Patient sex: F
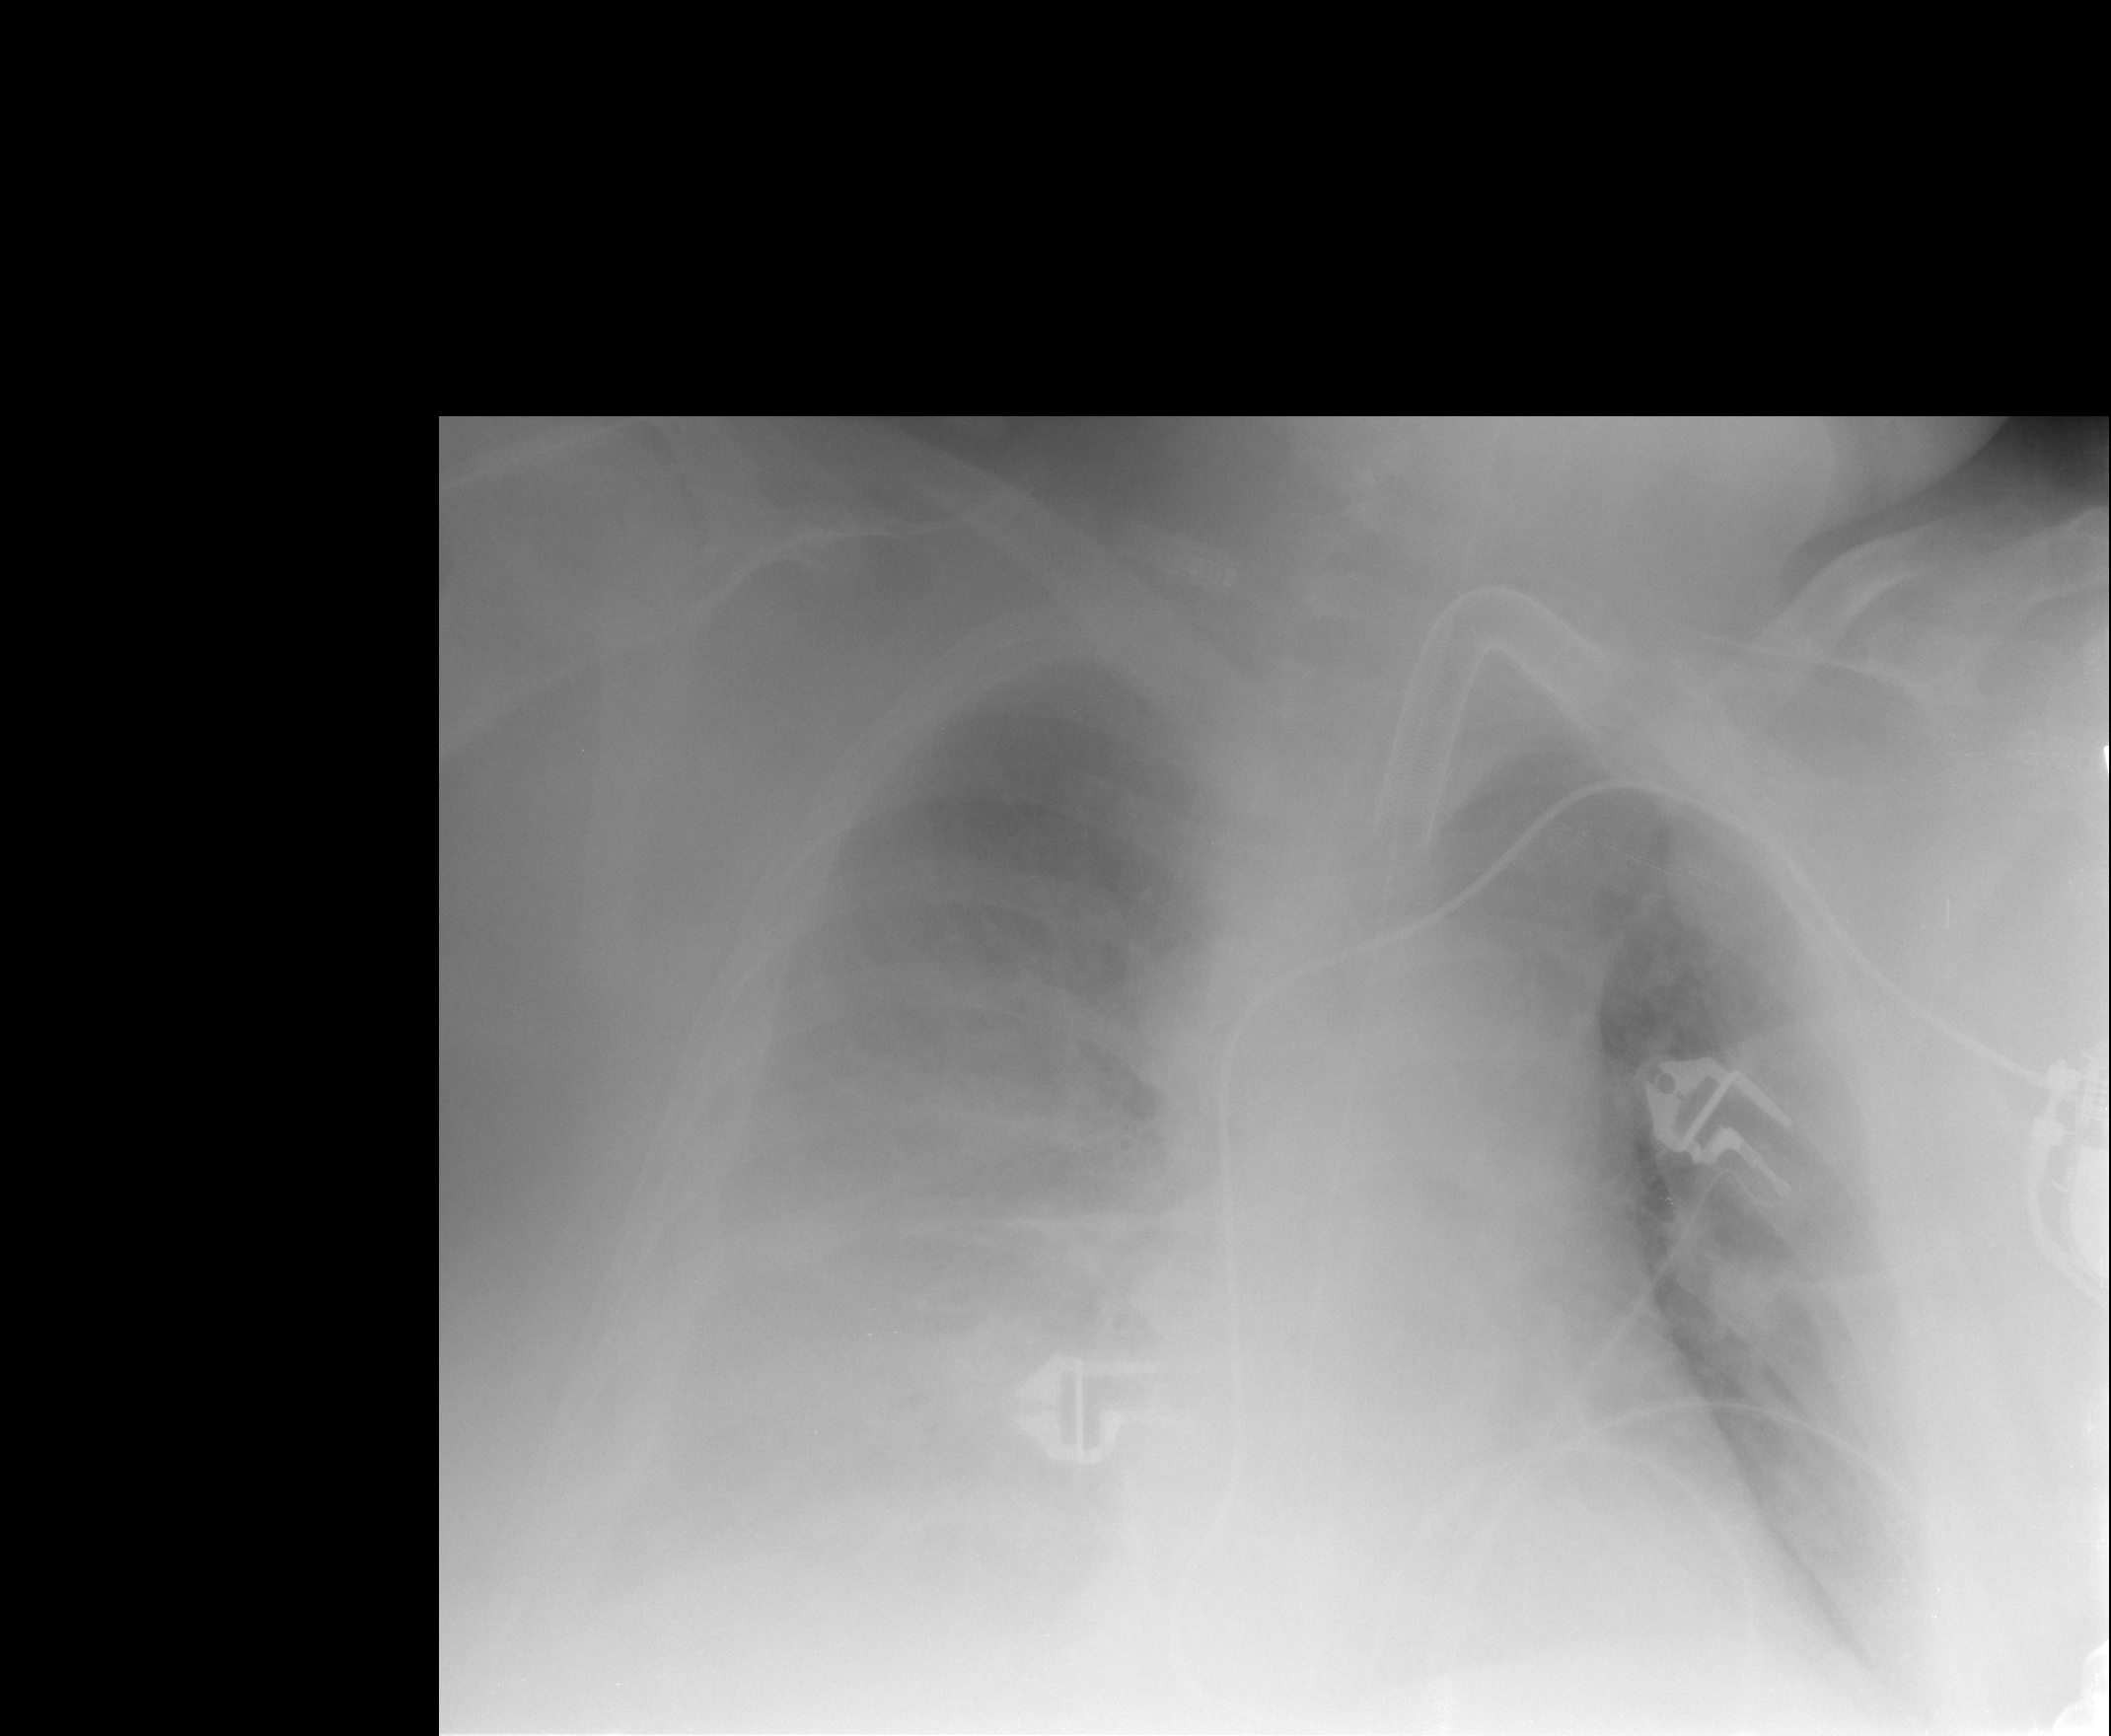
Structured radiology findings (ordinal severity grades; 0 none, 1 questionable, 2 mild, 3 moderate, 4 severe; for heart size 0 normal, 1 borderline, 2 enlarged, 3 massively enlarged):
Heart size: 0
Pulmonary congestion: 4
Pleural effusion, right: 4
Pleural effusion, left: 3
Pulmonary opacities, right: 2
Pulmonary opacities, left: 0
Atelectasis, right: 3
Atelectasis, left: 2